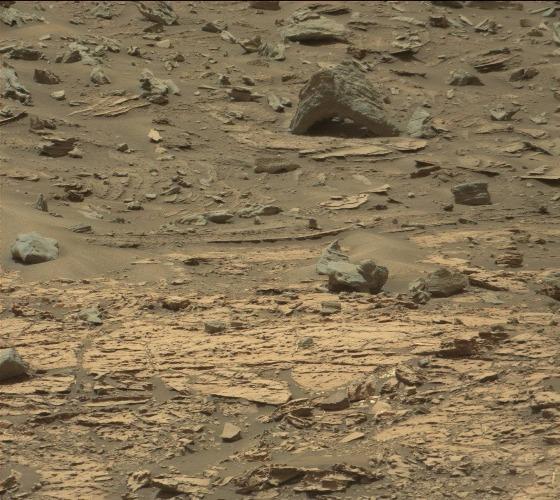
Terrain classes present: Gravel / Sand / Soil, Rock, Shadow